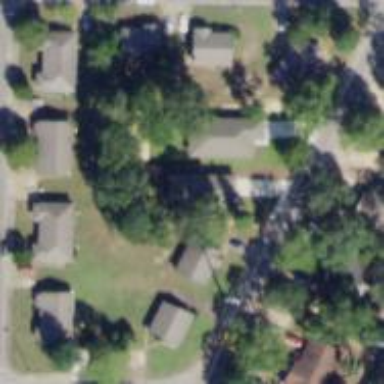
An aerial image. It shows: This residential area consists of single-family homes.